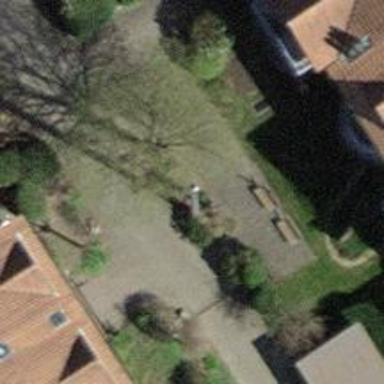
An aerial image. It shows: Group of garages.